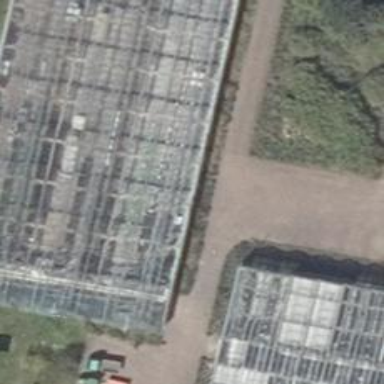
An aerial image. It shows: Greenhouse.